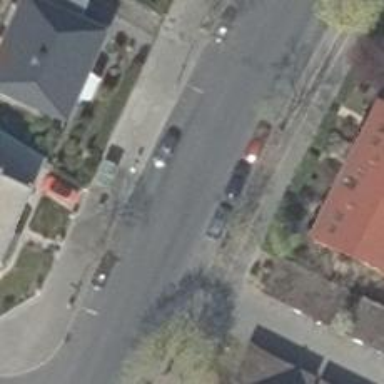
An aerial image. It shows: Public transport stop position.